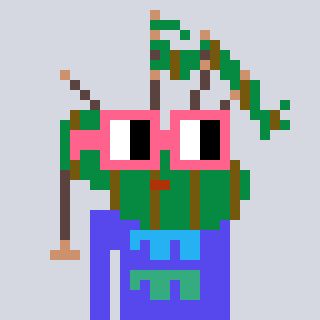
a pixel art character with square pink glasses, a bagpipe-shaped head and a computerblue-colored body on a cool background